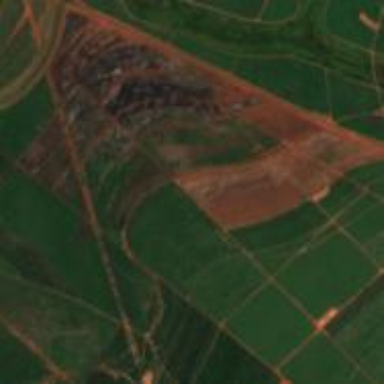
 which is harvested to produce sugar cane."